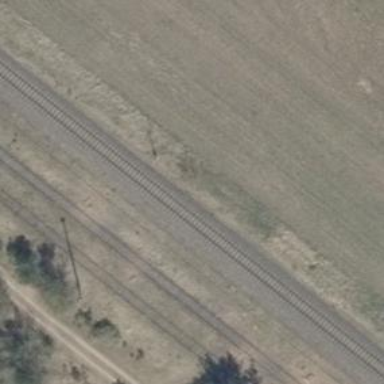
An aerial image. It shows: Abandoned railway.